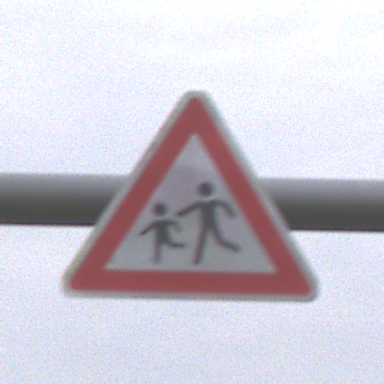
Verkehrszeichen: KinderRechts
Umgebung: Outdoor, Suburban
Tageszeit: Midday
Wetter: Overcast
Licht: Natural
Jahreszeit: NotSpecified
Kontrast: LowContrast